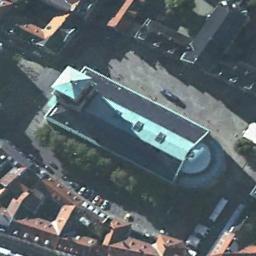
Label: church